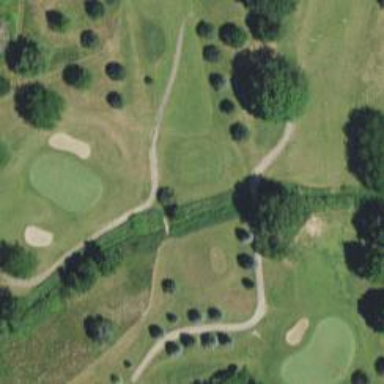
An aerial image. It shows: Service road with bridge used as golf cart path.